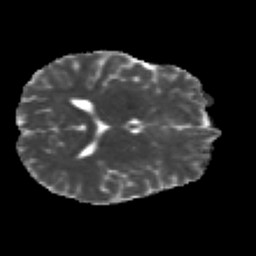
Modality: MD
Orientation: axial
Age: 24
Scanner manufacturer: siemens
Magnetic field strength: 3 T
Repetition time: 2.2 s
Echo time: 0.084 s